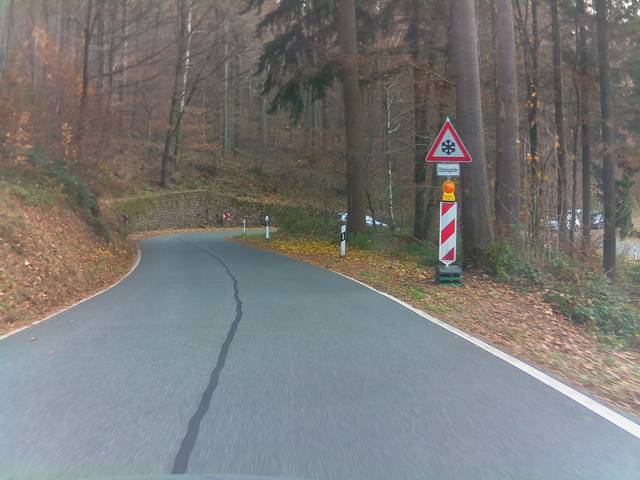
Region: Germany
Coordinates: 49.393, 8.745